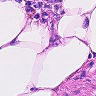
Metastatic tissue present: no